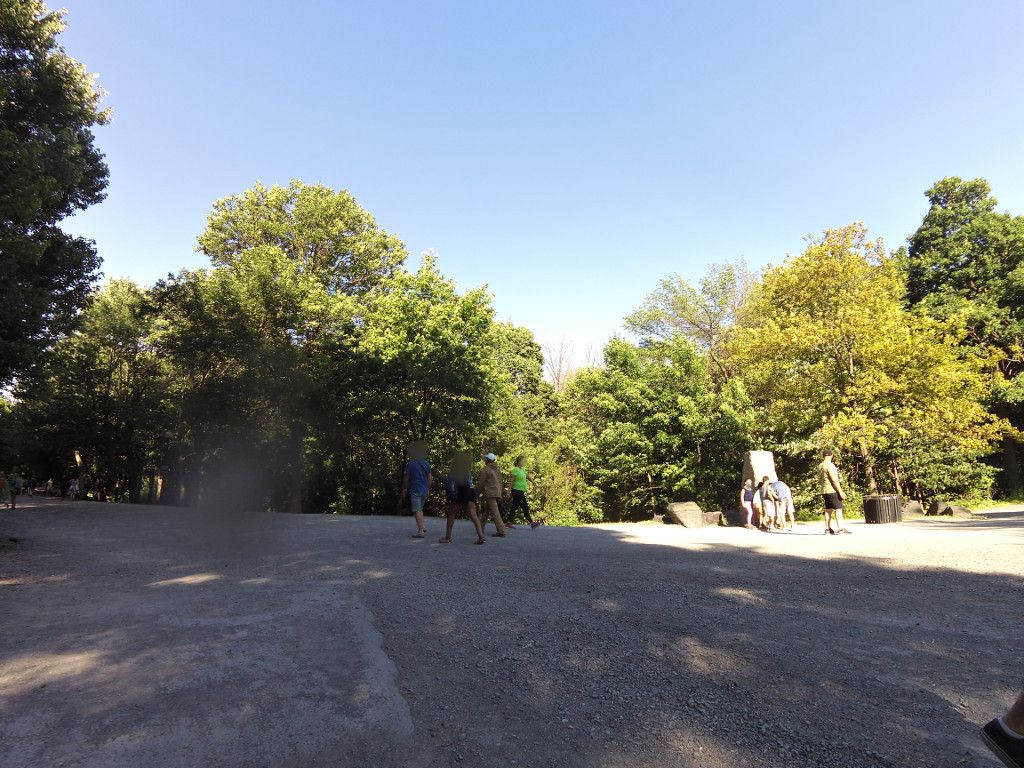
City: montreal